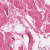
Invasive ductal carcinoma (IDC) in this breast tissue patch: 0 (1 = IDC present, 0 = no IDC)